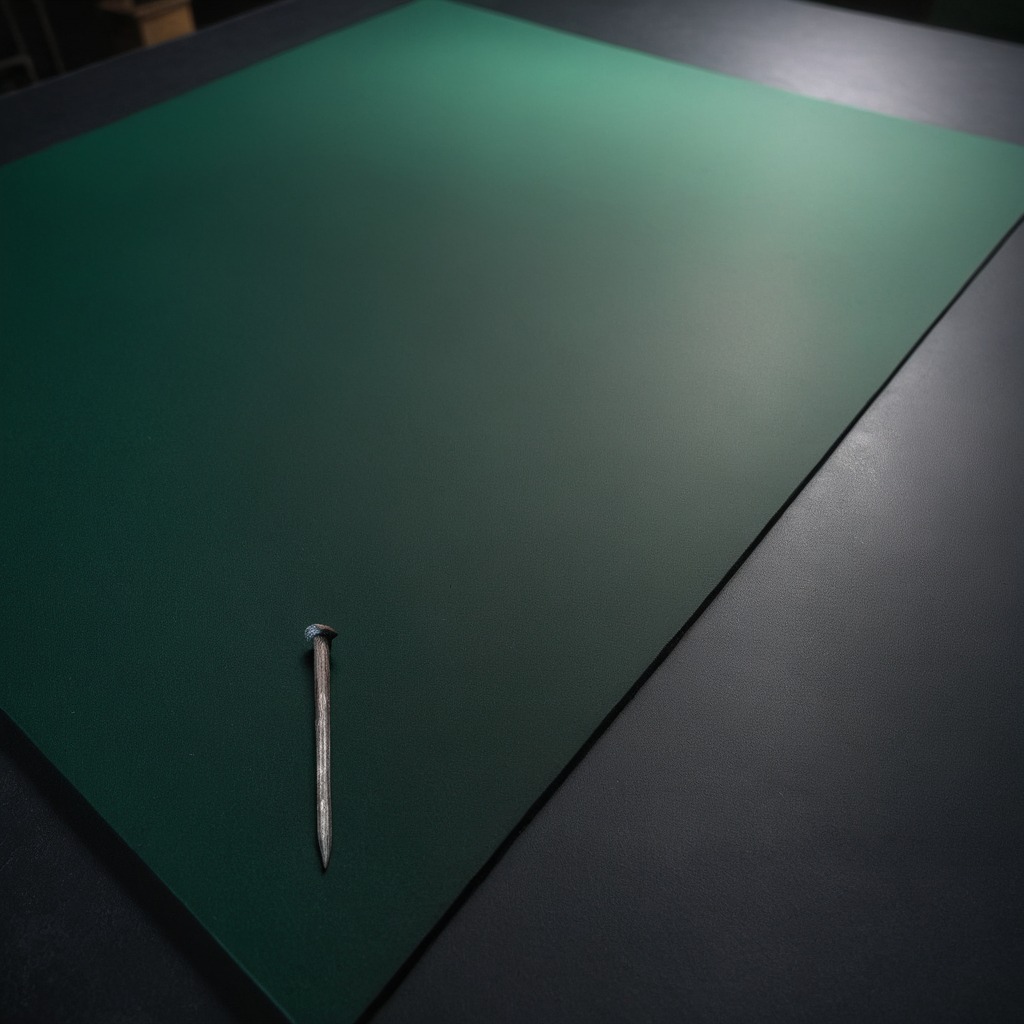
A nail lying on a clean granite tabletop covered with a green rubber mat inside a workshop at night dim ambient light soft shadows worn but beneath the mat